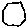
Label: hexagon